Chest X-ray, AP view. Patient: 45 years old, sex M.
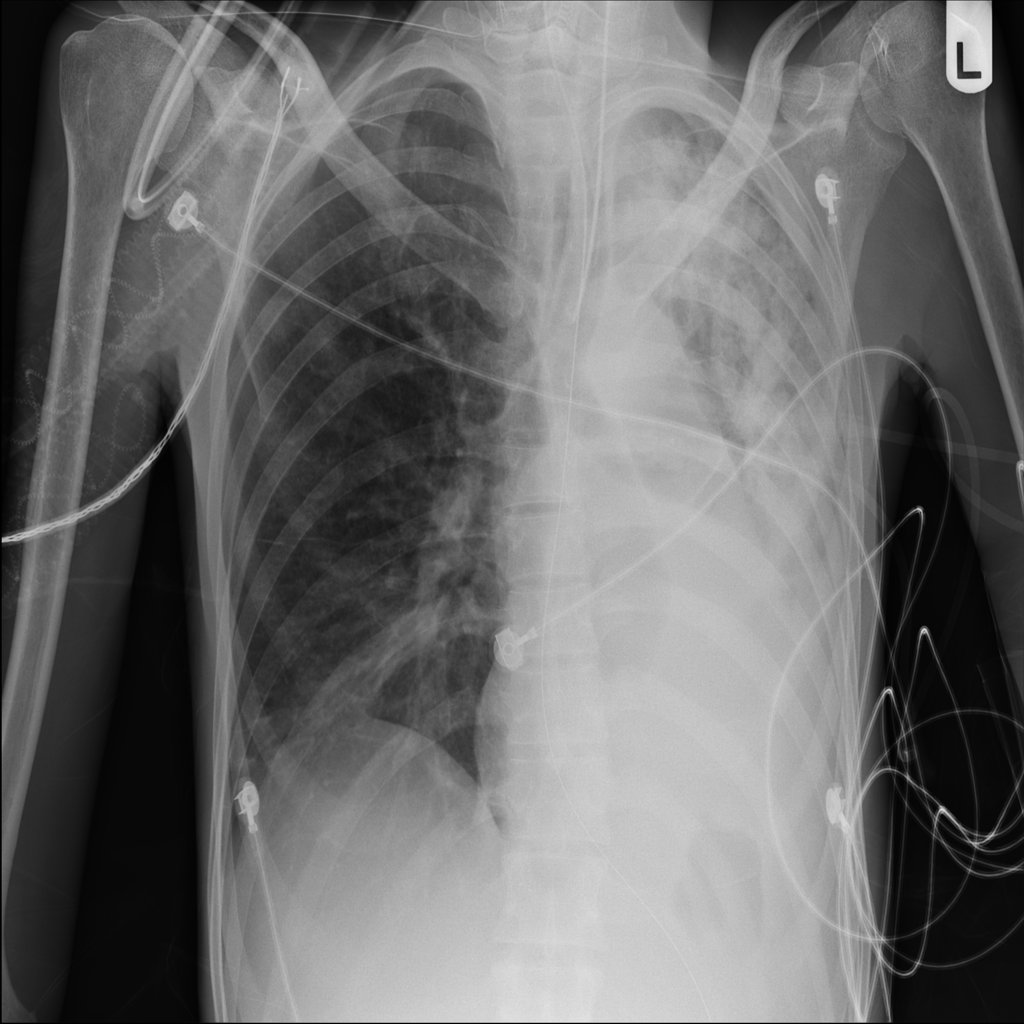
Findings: Infiltration